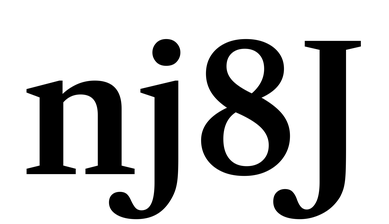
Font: LibreCaslonText_SemiBold